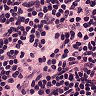
Metastatic tissue present: no